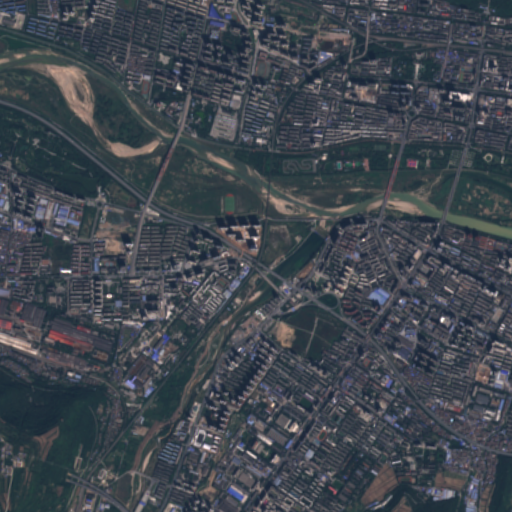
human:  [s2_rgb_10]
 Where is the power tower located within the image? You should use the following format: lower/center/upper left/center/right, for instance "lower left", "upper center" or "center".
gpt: The power tower is located in the lower left of the image.
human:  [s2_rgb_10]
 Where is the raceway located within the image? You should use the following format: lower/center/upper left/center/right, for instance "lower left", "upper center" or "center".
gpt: The raceway is located in the upper center of the image.
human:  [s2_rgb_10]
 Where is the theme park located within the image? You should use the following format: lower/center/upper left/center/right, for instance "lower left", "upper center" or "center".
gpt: The theme park is located in the upper right of the image.
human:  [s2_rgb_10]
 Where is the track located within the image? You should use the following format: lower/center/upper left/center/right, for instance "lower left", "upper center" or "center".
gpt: The track is located in the upper right of the image.
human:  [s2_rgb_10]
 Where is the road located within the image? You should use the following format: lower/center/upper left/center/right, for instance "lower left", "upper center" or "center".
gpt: There is no road in the image.